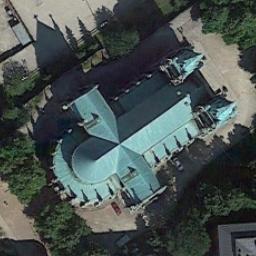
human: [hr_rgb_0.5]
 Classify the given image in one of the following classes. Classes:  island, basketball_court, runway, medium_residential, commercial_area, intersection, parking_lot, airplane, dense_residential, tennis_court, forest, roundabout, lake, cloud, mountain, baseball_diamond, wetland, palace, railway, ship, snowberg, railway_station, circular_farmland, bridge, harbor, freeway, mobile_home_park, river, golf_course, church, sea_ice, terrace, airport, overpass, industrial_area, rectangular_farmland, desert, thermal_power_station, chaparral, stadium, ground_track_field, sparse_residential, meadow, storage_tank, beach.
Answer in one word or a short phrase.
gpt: church